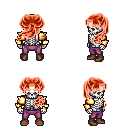
a pixel art fantasy rpg character, male body template, skeleton, gold arm armor, magenta pants, red princess hairstyle, brown shoes, four views (front, back, left, right), 2x2 character sprite sheet, small pixel art, hard edges, no anti-aliasing